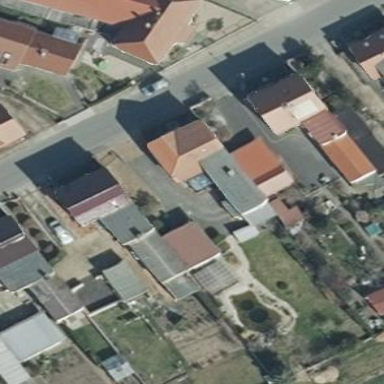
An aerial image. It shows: Residential building.